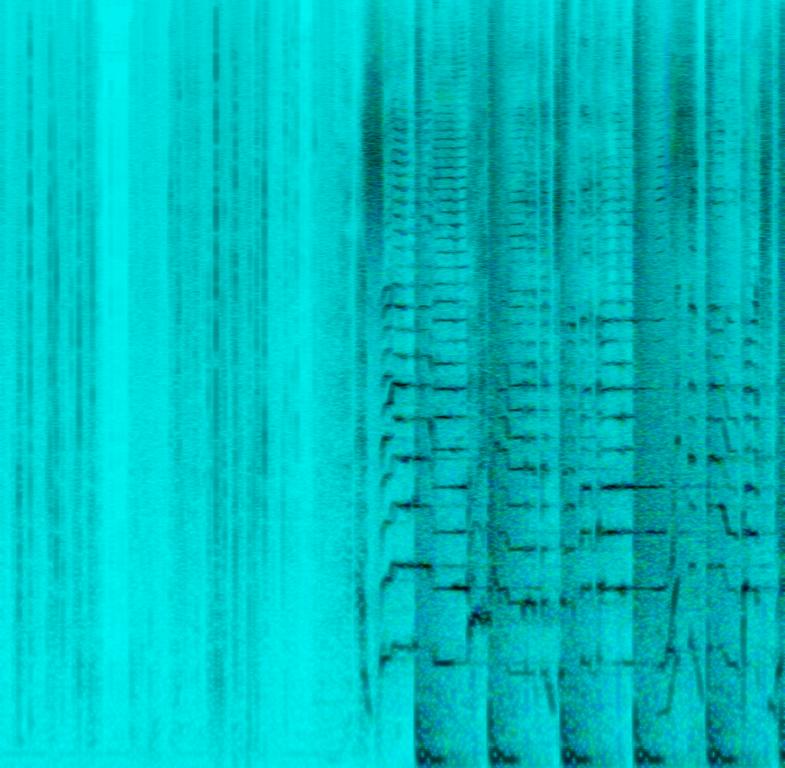
This pop rock song features a female voice singing the main melody. The song starts off with the sound of folding paper. Then the voice starts singing. This is accompanied by rock drums playing the kick drum. The snare is struck at every alternate count. The reverb effect is added to the percussion. There are no other instruments in this song. This song has a happy mood. This song can be played in an intro scene of a coming-of-age movie.